Interaction volume radius: 5 \u00c5
Interaction volume height: 20 \u00c5
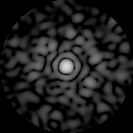
Disorder parameter: 0.8509